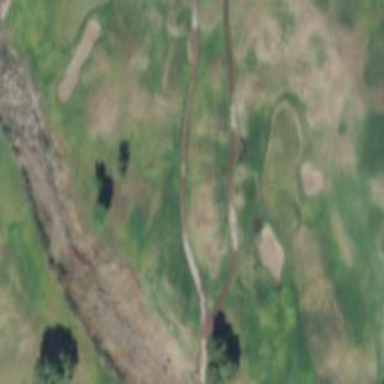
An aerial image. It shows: Rough area on grassy golf course.